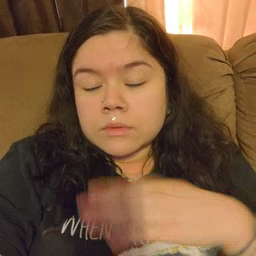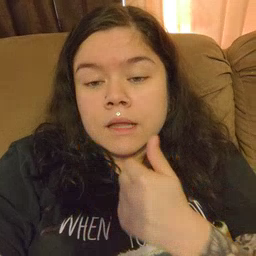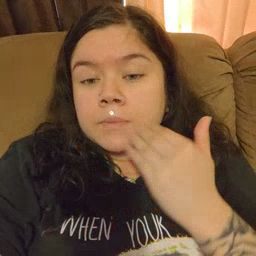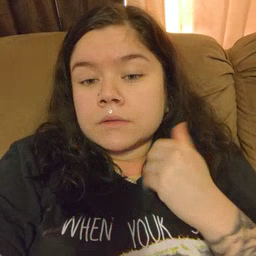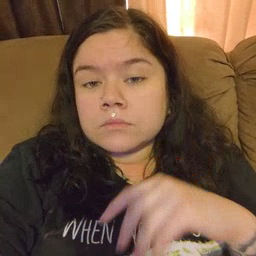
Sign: napkin